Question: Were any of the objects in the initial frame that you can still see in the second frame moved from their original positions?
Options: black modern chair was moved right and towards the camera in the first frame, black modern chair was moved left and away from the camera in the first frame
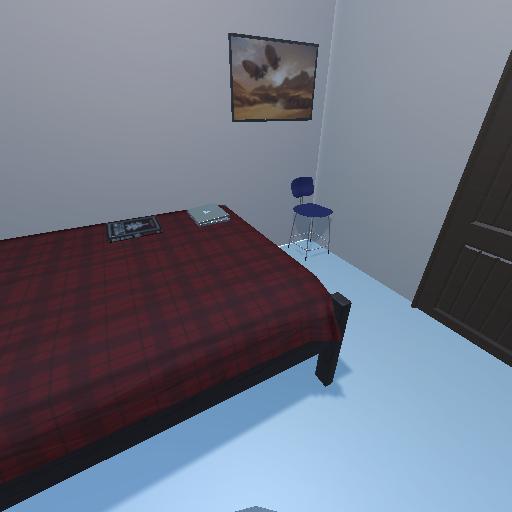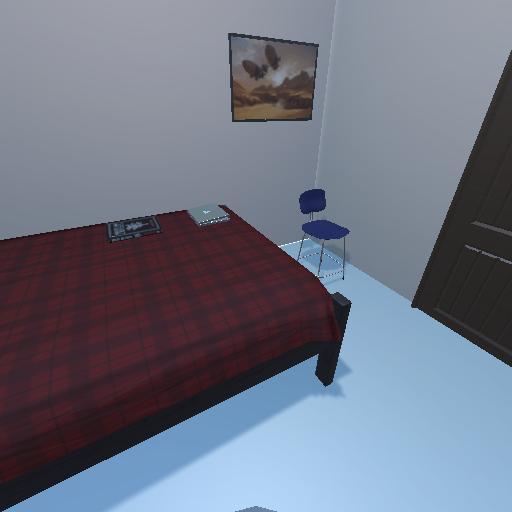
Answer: black modern chair was moved right and towards the camera in the first frame